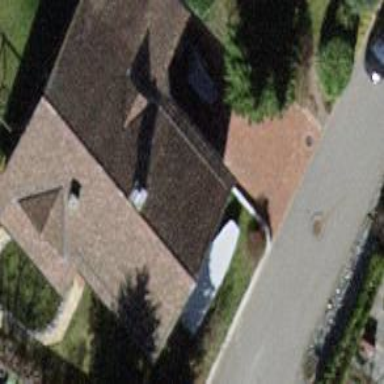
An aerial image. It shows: House with gabled roof that runs across the building.